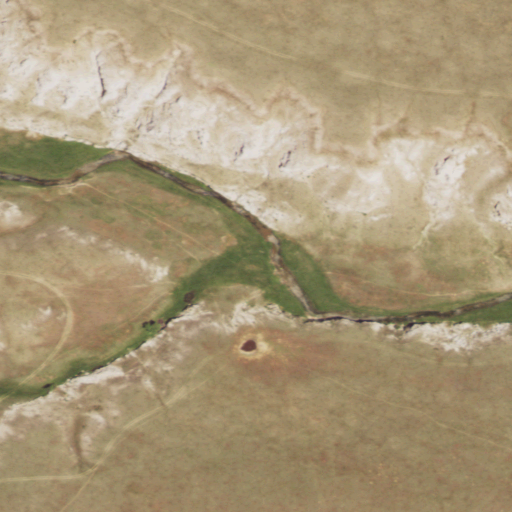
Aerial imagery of valley in Wyoming named Bullwhacker Draw containing only grassland